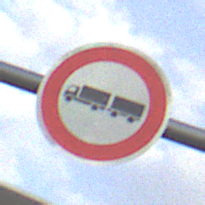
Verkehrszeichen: VerbotLastkraftwagenMitAnhaenger
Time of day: MorningAfternoon
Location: Outdoor (Suburban)
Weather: PartlyCloudy
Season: NotSpecified
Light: Natural